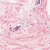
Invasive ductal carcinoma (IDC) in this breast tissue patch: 0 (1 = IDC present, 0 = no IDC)